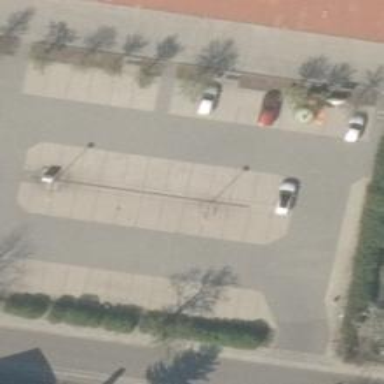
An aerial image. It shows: Parking aisle designated as service road.